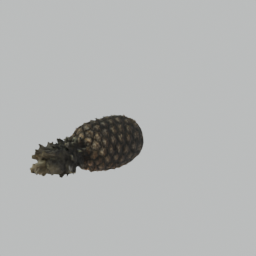
Label: nature